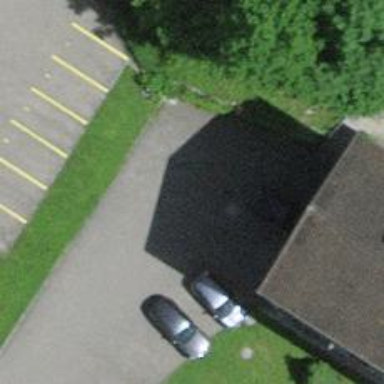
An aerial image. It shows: Parking aisle designated as service road.